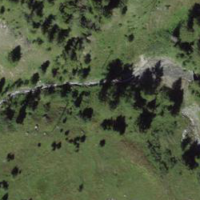
EUNIS habitat code: 43
Species observed at this site:
Carex davalliana